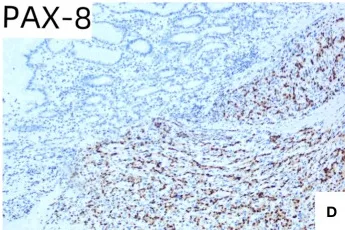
(D) IHC x 100, PAX-8 staining was positive in tumor cells, but not in gastric mucosal epithelium.
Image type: pathology (immunostaining)